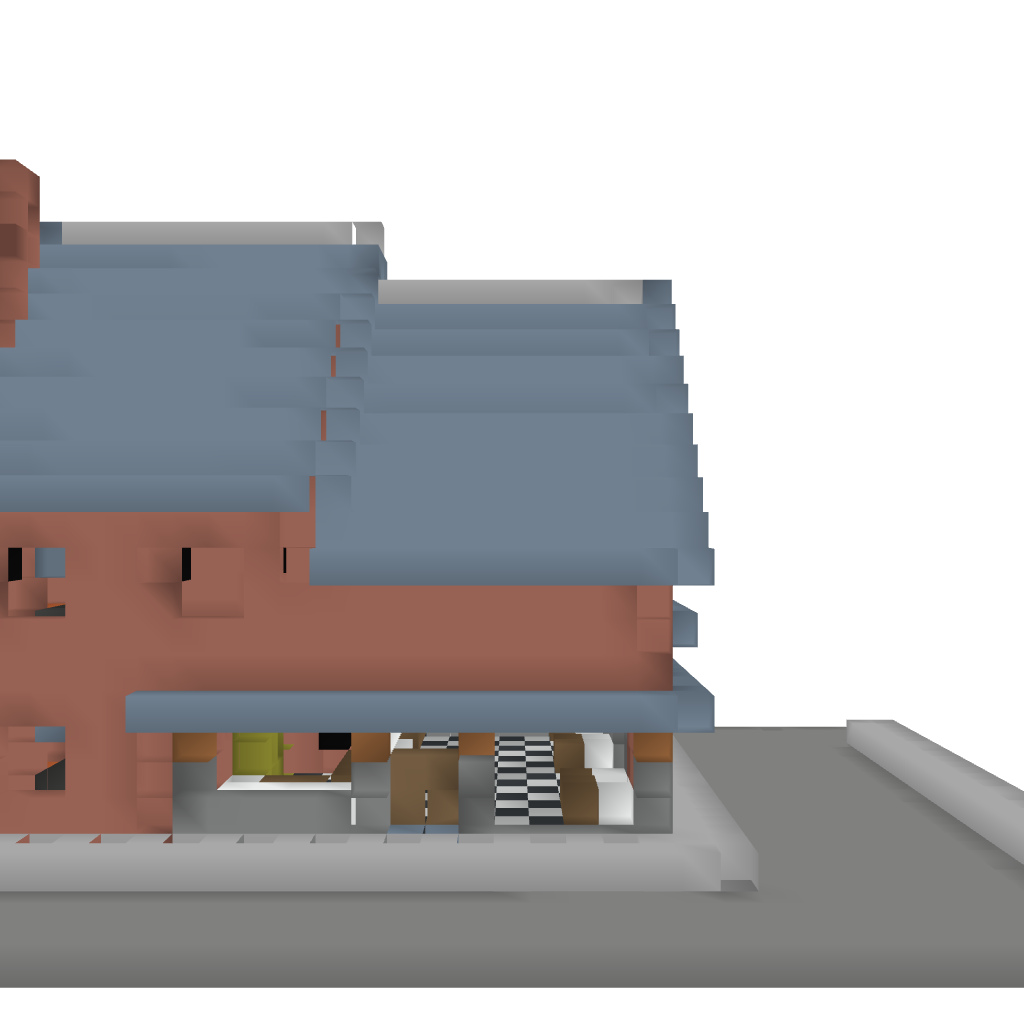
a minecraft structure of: Terraced Shop 2 OF 2